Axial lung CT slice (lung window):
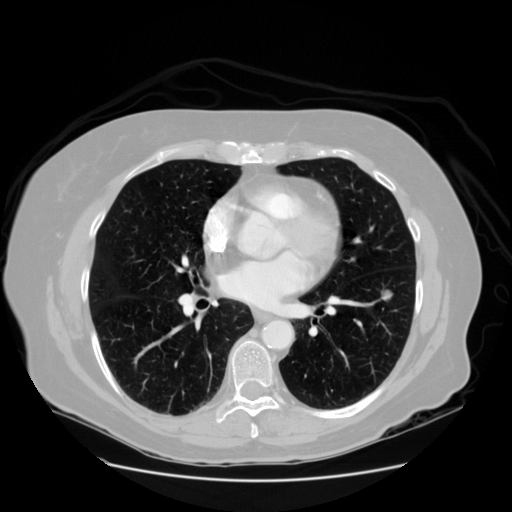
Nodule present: yes
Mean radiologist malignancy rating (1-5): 3.5